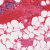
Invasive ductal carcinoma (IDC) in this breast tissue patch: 0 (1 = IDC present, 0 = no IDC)